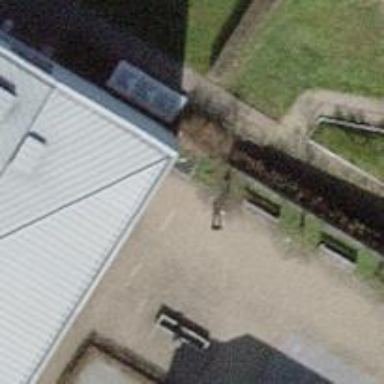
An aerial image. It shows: Bench for seating.